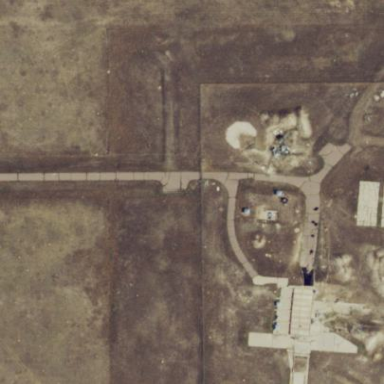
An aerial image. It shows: Fence surrounding military area.